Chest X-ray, PA view. Patient: 60 years old, sex M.
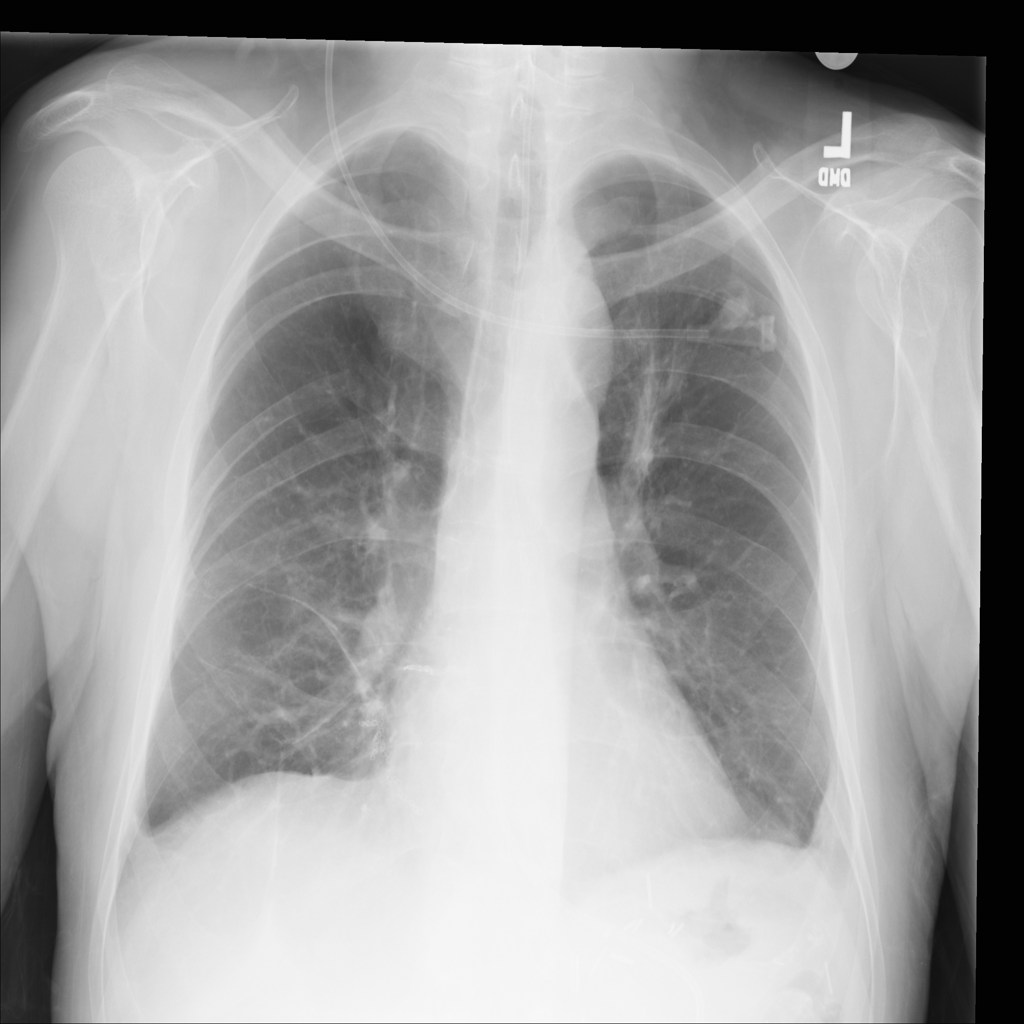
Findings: Atelectasis, Effusion, Infiltration